Question: I'm curious what the best way to structure a selectable list with accompanied text is.
Instead of writing it all out, I'll show you:

Or even if you know of a similar example somewhere on the web... just point me to it.
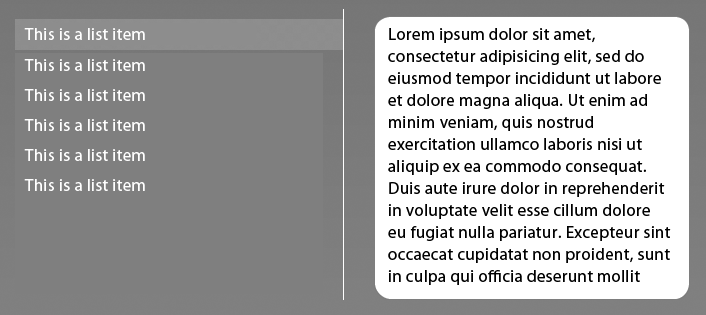
Answer: What you're referring to is sometimes called and . Here's an example from the excellent <URL> library, which you should check out:
'''
<!-- the tabs -->
<ul class="tabs">
<li><a href="#">Tab 1</a></li>
<li><a href="#">Tab 2</a></li>
<li><a href="#">Tab 3</a></li>
</ul>
<!-- tab "panes" -->
<div class="panes">
<div>First tab content. Tab contents are called "panes"</div>
<div>Second tab content</div>
<div>Third tab content</div>
</div>
'''